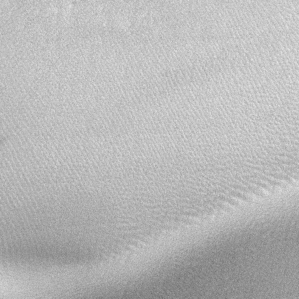
Label: frost